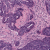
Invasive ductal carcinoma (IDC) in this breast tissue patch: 1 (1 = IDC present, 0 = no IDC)